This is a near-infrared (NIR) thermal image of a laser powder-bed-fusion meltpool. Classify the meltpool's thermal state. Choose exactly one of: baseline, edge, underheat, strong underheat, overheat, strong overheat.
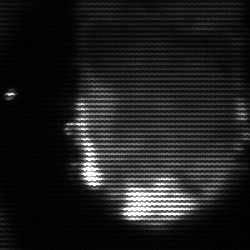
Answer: baseline